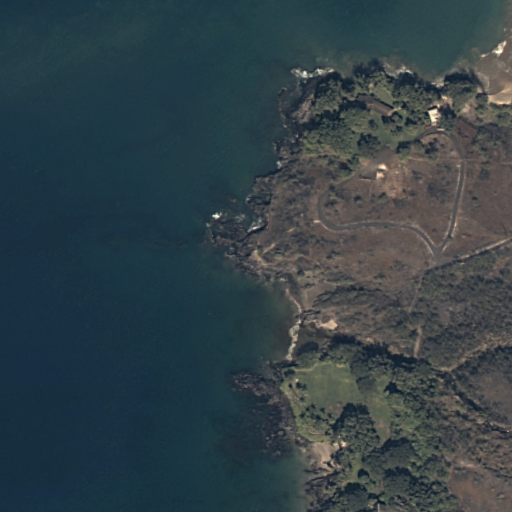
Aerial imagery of cape in Hawaii named Waiulaula Point containing only unknown